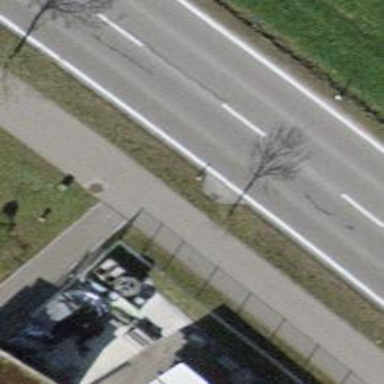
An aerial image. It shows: Urban tree adds touch of nature to the surroundings.